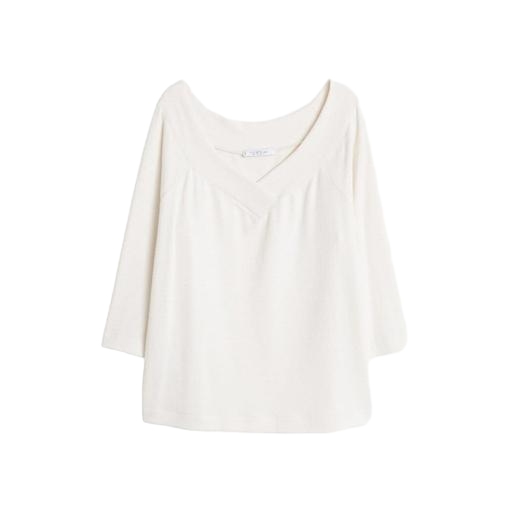
white three-quarter-sleeve top only macy, white dolman-sleeve split-neck top only macy, three-quarter sleeved jersey top, white background